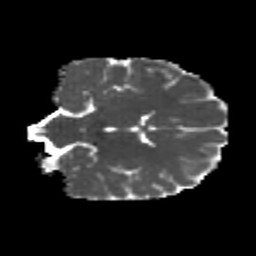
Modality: MD
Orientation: coronal
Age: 19
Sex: female
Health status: healthy
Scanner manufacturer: philips
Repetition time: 7.387 s
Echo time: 0.08599 s